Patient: sex M, age 35
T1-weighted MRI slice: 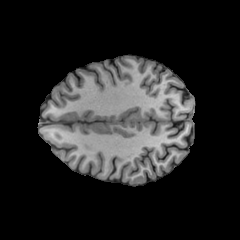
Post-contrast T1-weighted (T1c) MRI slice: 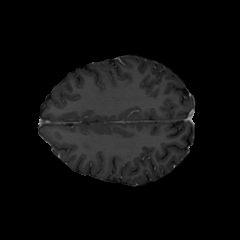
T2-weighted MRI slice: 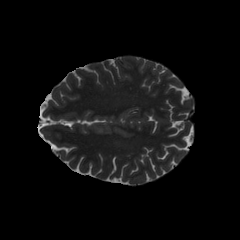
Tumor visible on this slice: no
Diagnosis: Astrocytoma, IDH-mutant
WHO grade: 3